Field crop: tomato
Growth stage: 1
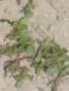
Species: portulaca